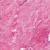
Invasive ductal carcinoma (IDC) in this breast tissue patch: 0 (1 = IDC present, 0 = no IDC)